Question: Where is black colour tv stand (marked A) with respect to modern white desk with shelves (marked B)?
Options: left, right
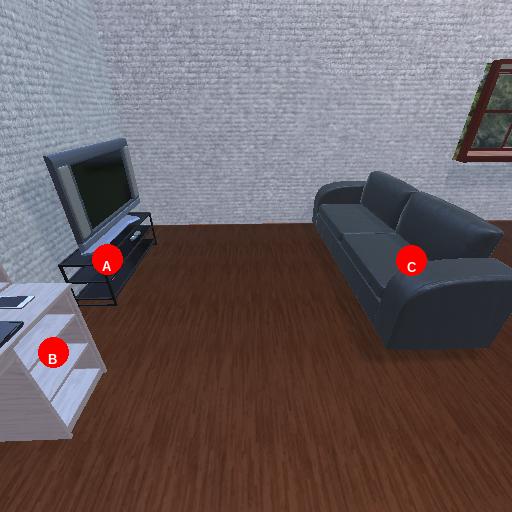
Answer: left